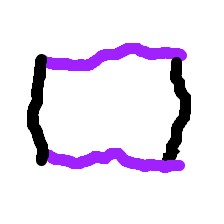
Shape: rectangle